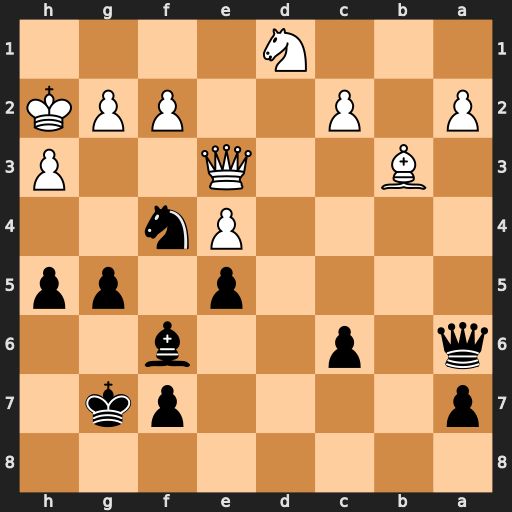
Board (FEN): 8/p4pk1/q1p2b2/4p1pp/4Pn2/1B2Q2P/P1P2PPK/3N4
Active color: b
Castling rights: -
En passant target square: -
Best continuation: Qf1 Qf3 Ne2 Qxe2 Qxe2